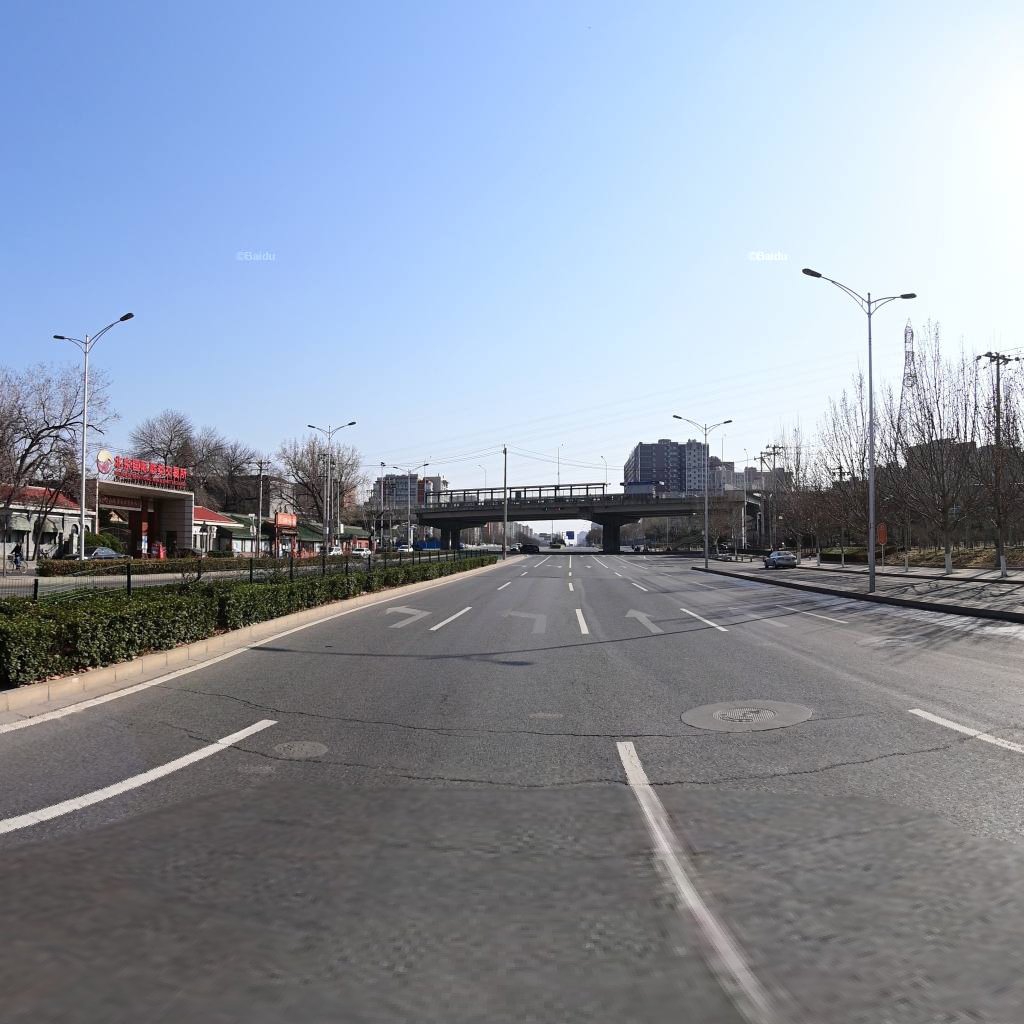
Region: Haidian
Road damage annotations: transverse crack, transverse crack, manhole cover